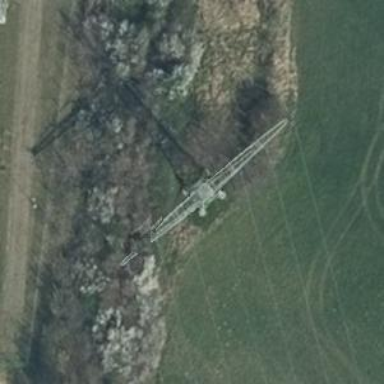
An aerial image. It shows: Power line with three cables.